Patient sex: F
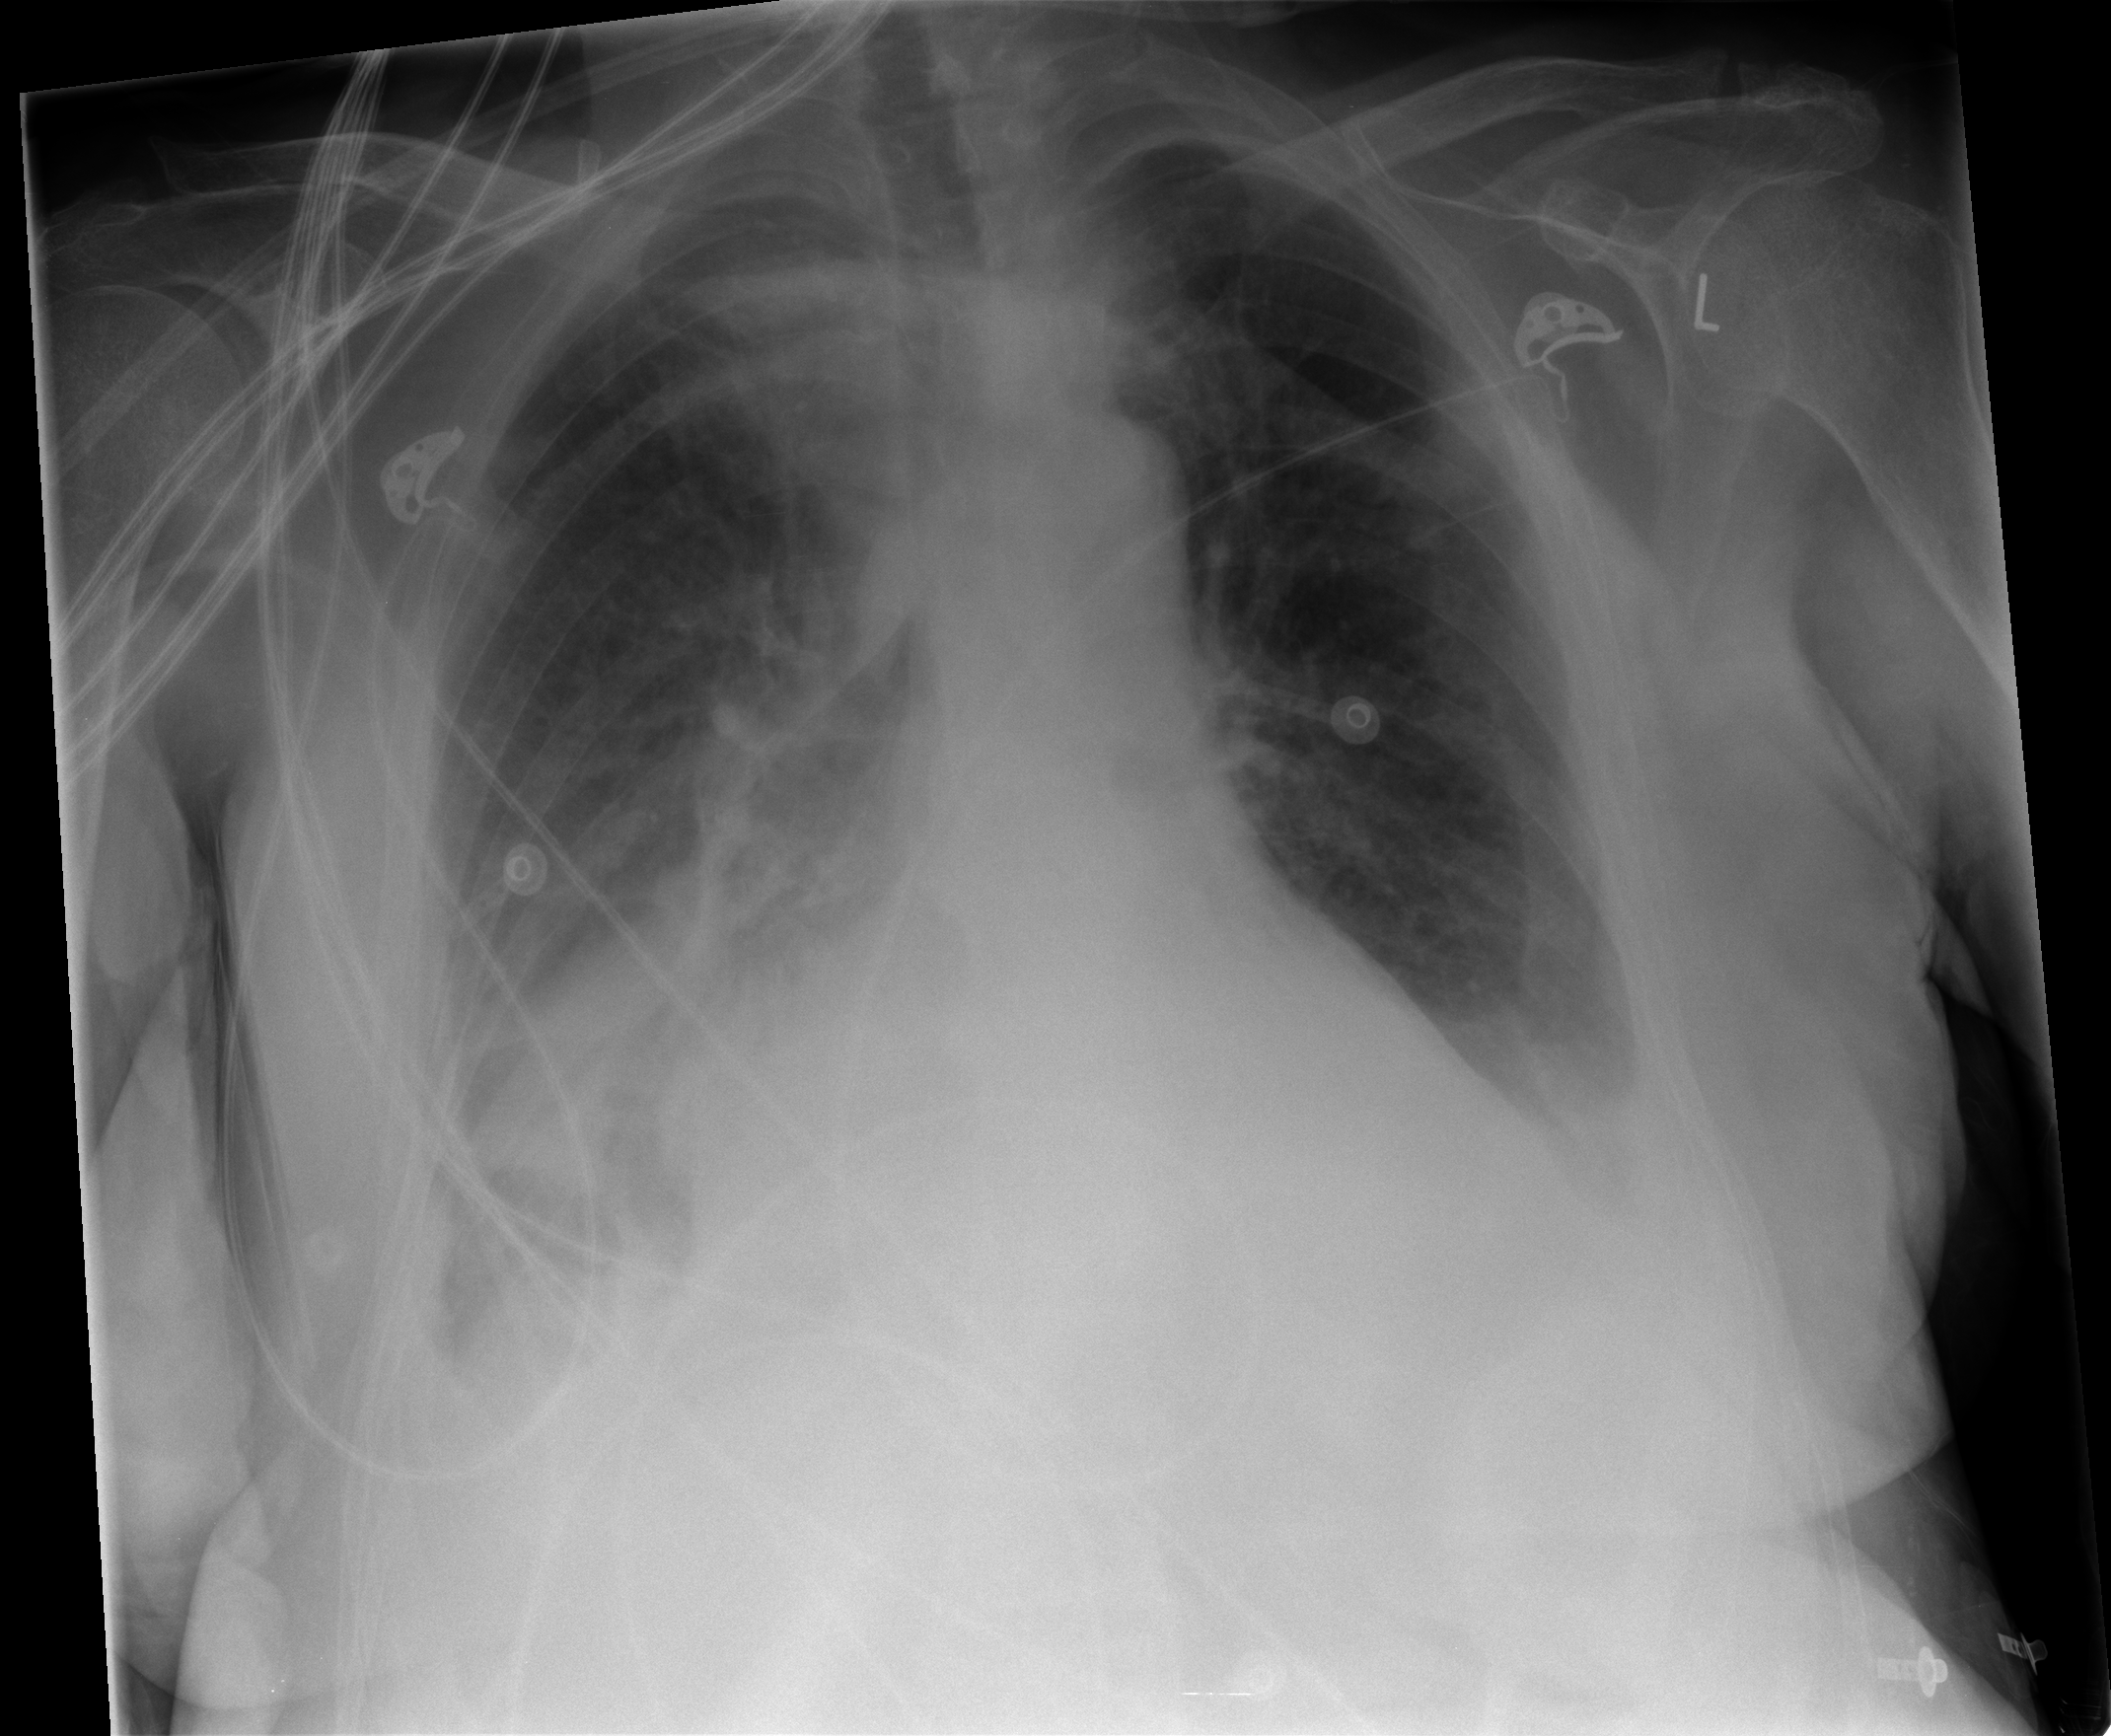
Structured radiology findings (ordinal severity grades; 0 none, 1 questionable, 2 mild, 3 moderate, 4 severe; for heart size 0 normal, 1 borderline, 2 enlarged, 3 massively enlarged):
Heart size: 2
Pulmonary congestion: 1
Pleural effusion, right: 2
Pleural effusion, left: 2
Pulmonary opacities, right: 2
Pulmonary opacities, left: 0
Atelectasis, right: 2
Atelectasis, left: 2